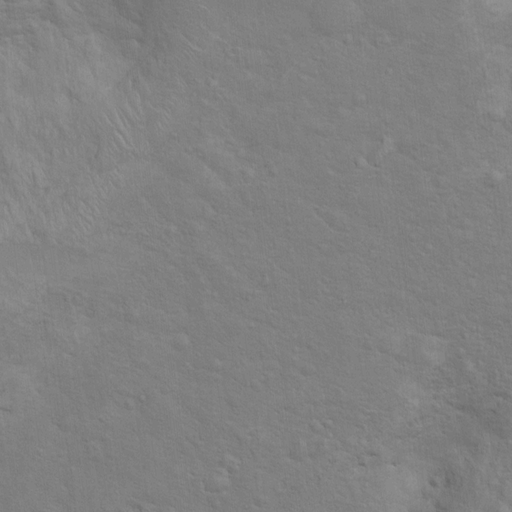
Objects detected: cone